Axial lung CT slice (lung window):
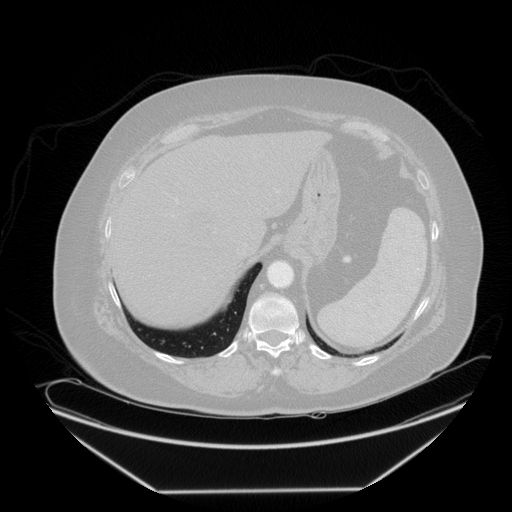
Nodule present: no